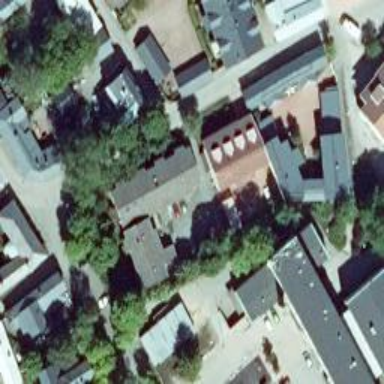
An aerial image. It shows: Living street.